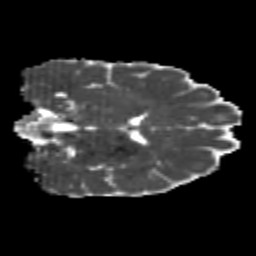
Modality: MD
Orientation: coronal
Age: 22
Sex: male
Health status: healthy
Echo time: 0.074 s